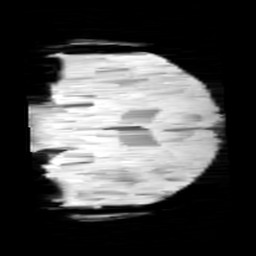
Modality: minIP
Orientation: coronal
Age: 11
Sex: male
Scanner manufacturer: siemens
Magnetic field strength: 3 T
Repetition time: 0.027 s
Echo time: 0.02 s